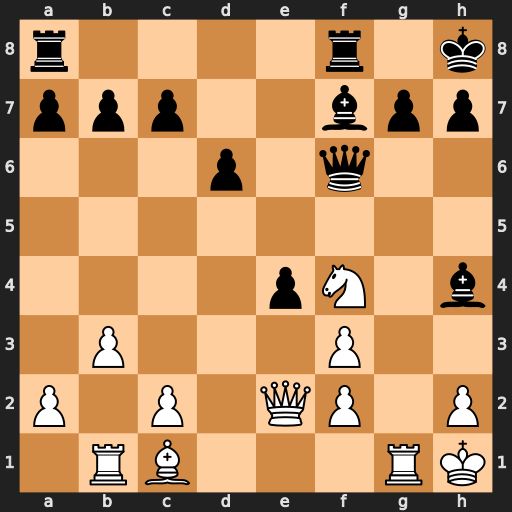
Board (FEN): r4r1k/ppp2bpp/3p1q2/8/4pN1b/1P3P2/P1P1QP1P/1RB3RK
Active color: w
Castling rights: -
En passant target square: -
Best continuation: Bb2 Qh6 Bxg7+ Qxg7 Rxg7